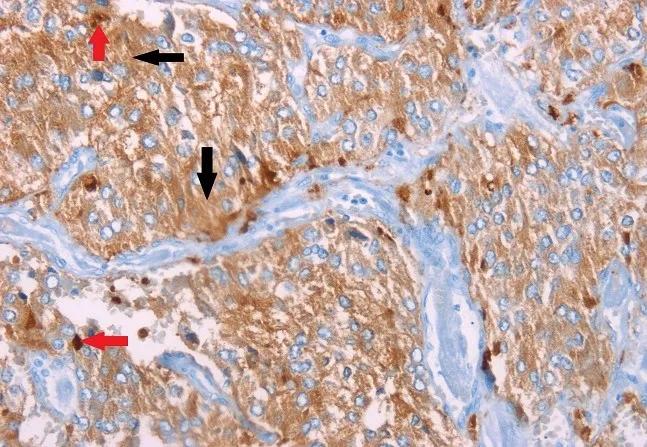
Immunohistochemistry of adrenal tumor showing diffuse cytoplasmic positivity of tumor cells to neuroendocrine markers namely Synaptophysin (black arrows) and Chromogranin (red arrows).
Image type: pathology (immunostaining)